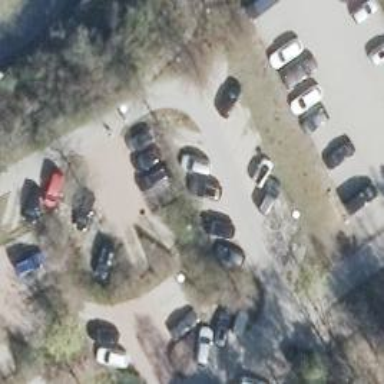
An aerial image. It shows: Dirt parking aisle for service vehicles.